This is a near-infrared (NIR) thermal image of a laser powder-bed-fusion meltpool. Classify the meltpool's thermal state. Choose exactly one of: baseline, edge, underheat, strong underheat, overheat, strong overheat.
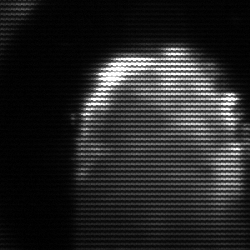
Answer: baseline